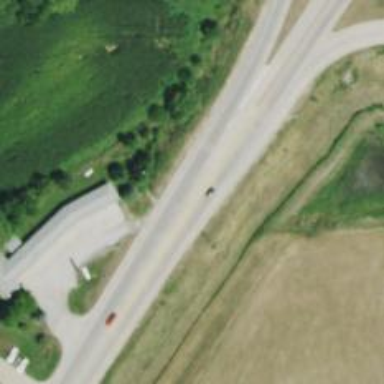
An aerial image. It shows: Asphalt road classified as trunk highway.